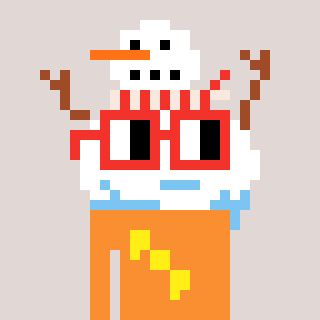
a pixel art character with square red glasses, a snowman-shaped head and a orange-colored body on a warm background